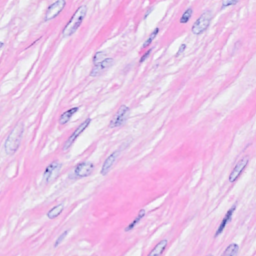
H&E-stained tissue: Breast